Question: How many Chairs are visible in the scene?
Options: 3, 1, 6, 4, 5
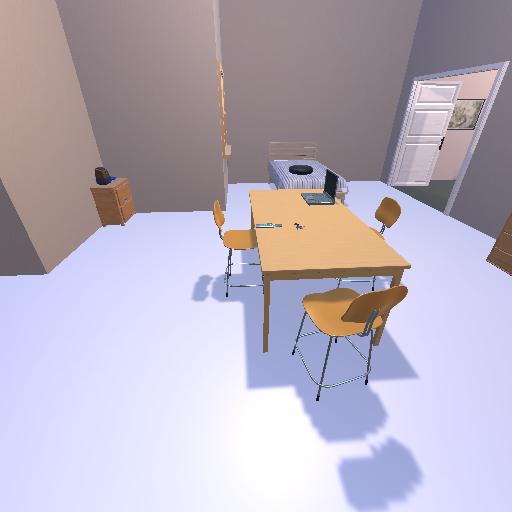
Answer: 3